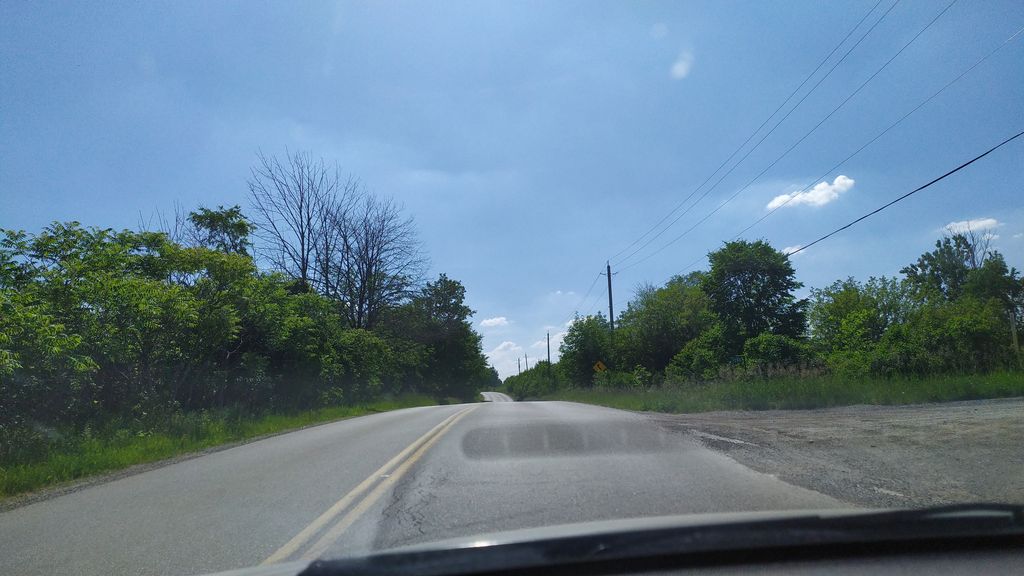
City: kitchener-waterloo